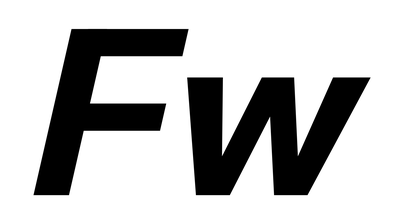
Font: InstrumentSans-Italic_Bold_Italic